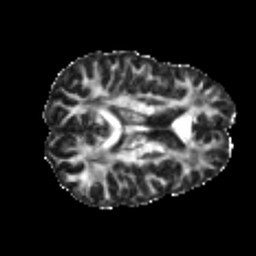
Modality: FA
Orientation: axial
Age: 24
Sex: male
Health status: healthy
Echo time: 0.074 s